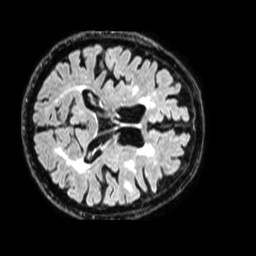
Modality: FLAIR
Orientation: axial
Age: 88
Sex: male
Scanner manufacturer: philips
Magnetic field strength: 1.5 T
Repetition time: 4.8 s
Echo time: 0.3575 s